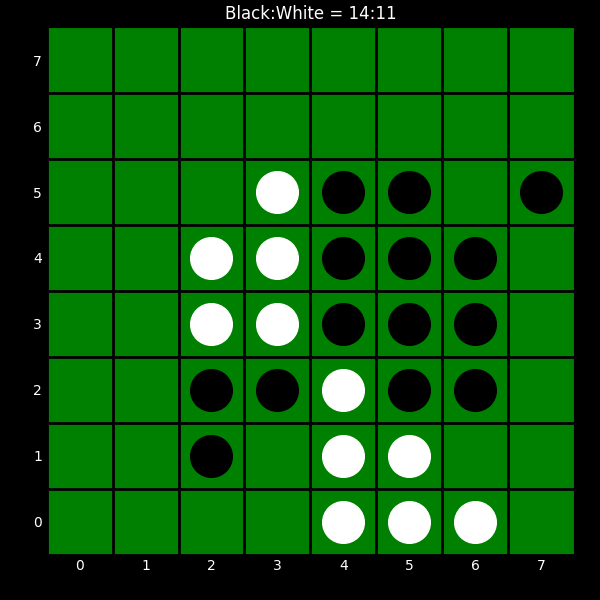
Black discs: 14
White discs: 11